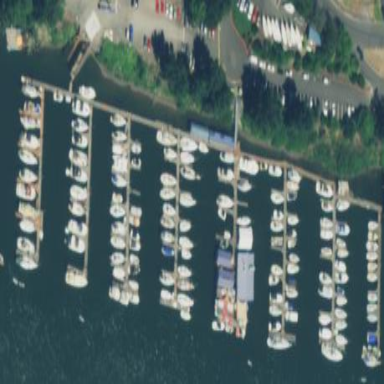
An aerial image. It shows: Marina area for leisure land.